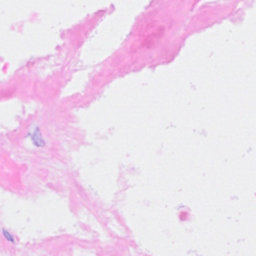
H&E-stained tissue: Breast